Question: Did somebody tried to implement clustered chart in Ext JS 5?
I see the example in Ext JS <URL> .
But there are no example in <URL>.
I tried to copy example from legacy kitchen sink but cannot make it work on my local server. All I can get is displayed on attached screenshot :

May be the problem is in Ext JS version? I use 5.0.0.970 and it seems that it is the latest version for now.
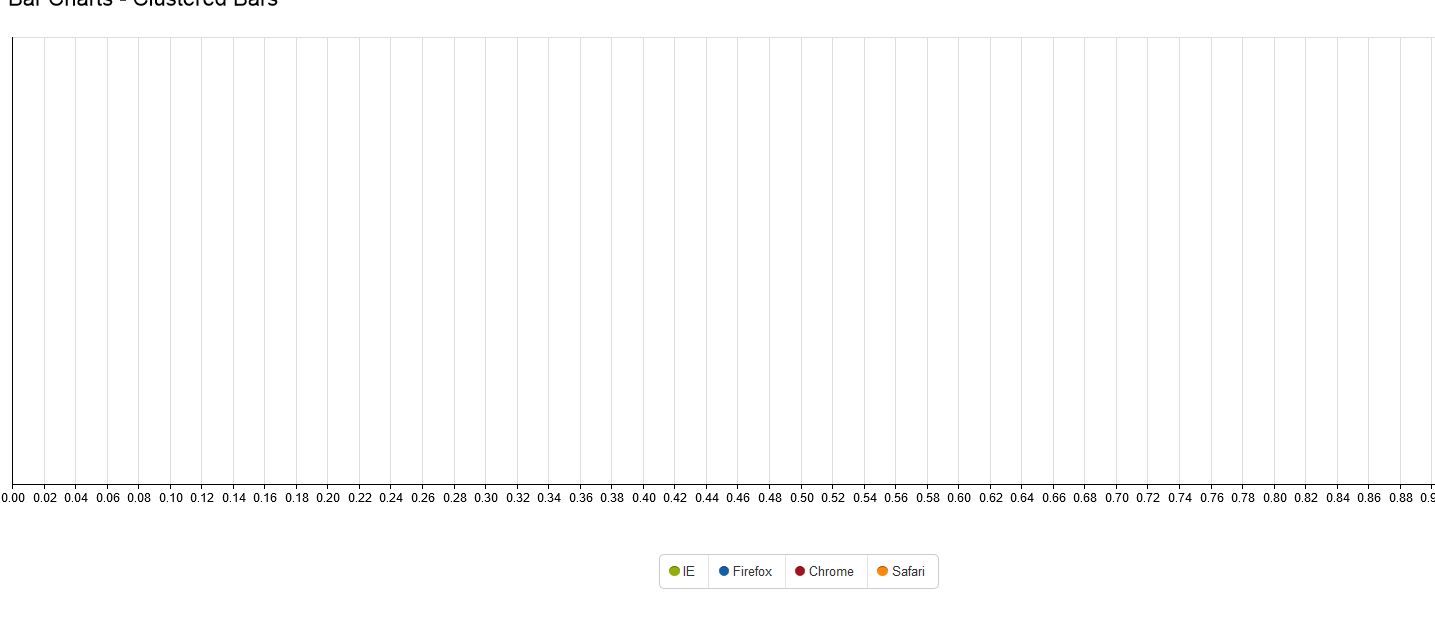
Answer: I have found the solution.
It seems that in current version "sencha-charts" does not have clustered chart functionality. If you need it you may use "ext-charts". Add it to "requires" section of your app.json. Then the example from <URL> will work.